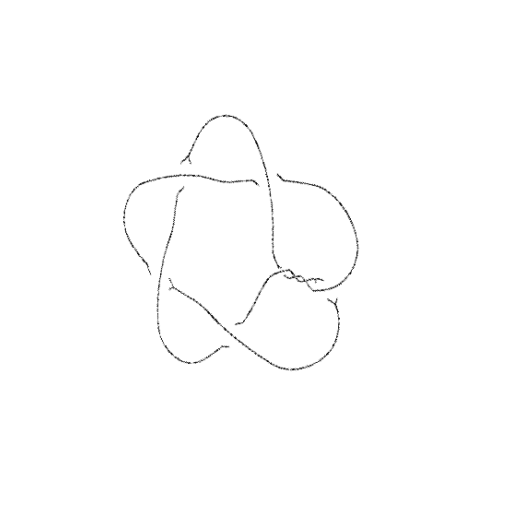
Crossing number: 8